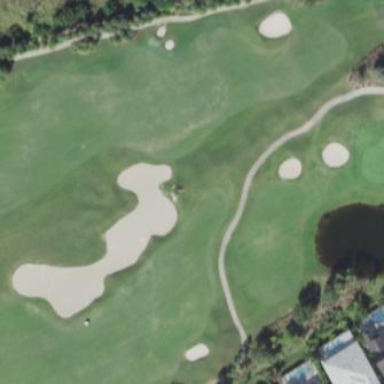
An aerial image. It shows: Golf bunker filled with sandy terrain.